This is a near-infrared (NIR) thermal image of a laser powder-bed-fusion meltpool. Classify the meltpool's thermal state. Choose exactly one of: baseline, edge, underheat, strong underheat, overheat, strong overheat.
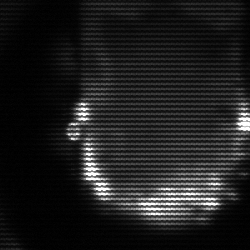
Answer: baseline